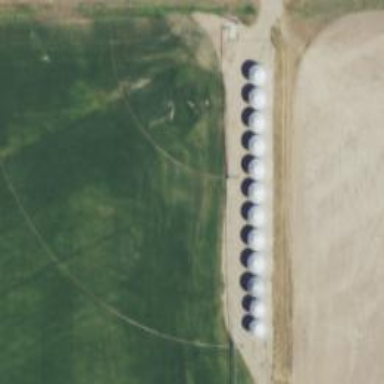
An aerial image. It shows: Silo.